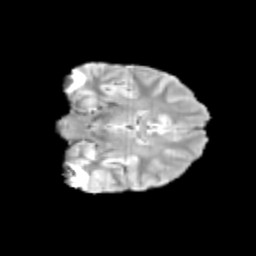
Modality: T2w
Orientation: coronal
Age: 12
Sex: male
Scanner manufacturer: siemens
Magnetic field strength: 3 T
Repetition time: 3.8 s
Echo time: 0.07 s